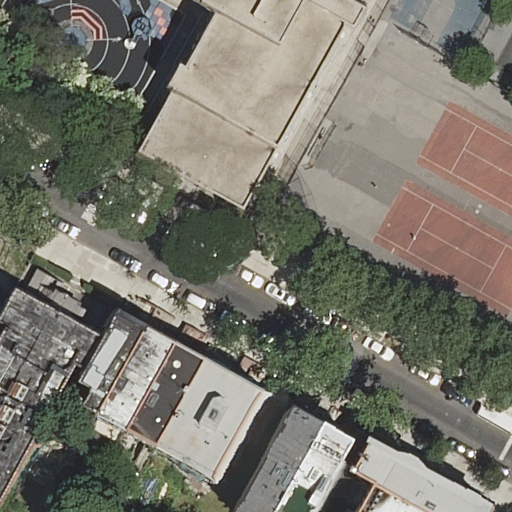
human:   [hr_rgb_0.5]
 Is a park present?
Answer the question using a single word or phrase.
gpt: yes

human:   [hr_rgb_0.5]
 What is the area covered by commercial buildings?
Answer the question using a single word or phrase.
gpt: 0m2

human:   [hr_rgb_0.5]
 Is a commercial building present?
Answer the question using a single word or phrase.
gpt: no

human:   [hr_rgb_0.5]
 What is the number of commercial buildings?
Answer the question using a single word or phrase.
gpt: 0

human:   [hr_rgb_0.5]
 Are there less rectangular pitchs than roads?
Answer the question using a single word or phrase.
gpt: no

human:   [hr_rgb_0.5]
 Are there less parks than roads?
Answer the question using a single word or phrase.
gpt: no

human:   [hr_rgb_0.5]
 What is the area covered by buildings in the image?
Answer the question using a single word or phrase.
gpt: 2414m2

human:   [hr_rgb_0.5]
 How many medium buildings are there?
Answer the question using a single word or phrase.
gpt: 9

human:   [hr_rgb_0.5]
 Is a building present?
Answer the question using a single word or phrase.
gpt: yes

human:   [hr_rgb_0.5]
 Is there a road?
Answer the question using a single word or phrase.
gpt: yes

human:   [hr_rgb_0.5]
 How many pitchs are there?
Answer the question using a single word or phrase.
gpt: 3

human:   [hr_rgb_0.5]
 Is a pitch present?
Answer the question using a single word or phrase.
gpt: yes

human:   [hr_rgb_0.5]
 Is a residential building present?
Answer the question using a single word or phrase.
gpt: yes

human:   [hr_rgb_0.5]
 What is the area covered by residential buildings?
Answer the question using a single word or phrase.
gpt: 1390m2

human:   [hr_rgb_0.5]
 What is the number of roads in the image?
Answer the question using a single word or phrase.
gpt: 1

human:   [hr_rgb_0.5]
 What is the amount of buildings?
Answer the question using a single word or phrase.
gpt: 11

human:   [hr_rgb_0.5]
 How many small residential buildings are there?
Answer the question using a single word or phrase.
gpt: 1

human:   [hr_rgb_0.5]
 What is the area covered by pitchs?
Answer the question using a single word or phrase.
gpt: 692m2

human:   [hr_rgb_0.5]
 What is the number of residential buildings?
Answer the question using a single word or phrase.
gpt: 10

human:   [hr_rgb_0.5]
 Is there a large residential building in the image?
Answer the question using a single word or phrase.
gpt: no

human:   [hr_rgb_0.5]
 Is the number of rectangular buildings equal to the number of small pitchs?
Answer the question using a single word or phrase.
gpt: no

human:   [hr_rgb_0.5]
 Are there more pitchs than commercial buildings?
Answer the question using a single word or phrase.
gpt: yes

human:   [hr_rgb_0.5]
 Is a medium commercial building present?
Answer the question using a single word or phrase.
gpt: no

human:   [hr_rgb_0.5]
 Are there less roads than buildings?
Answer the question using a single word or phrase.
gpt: yes

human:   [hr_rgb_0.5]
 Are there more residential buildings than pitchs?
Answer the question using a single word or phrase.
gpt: yes

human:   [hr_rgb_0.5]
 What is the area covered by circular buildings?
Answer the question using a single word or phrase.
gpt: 0m2

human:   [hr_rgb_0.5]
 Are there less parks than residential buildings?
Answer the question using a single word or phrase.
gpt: yes

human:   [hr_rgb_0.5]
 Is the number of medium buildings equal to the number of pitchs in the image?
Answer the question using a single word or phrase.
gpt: no

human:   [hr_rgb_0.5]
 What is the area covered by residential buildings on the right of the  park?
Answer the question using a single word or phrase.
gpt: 0m2

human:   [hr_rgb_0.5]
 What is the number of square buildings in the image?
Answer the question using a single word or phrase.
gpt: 0

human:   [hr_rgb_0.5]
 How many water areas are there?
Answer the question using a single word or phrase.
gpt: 0

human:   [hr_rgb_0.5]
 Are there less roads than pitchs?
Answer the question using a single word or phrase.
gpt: yes

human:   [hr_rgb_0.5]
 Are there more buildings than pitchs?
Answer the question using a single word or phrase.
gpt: yes

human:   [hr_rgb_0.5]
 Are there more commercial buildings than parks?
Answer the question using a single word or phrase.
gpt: no

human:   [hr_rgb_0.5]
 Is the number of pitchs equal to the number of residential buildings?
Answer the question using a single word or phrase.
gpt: no

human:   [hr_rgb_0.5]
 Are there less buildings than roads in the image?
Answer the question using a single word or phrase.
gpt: no

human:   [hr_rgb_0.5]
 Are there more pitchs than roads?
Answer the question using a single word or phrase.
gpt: yes

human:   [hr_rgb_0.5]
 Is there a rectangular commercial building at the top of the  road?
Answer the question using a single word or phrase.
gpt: no

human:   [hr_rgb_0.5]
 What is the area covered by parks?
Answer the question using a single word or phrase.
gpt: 307m2

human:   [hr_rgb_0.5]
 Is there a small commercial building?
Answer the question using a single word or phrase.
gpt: no

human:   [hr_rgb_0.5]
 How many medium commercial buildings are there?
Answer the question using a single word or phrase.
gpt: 0

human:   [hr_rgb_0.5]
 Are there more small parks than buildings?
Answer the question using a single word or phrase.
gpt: no

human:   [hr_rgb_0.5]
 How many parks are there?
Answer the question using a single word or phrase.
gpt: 1

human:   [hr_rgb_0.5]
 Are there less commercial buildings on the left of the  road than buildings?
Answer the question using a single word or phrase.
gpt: yes

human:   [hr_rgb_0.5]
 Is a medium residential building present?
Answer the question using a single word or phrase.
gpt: yes

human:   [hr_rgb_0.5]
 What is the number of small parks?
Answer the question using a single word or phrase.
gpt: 0

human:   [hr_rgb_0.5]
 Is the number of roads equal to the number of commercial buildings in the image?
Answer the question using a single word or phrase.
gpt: no

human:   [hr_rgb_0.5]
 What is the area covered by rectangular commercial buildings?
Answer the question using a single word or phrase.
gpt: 0m2

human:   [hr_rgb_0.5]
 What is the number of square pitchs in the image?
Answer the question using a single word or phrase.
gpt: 0

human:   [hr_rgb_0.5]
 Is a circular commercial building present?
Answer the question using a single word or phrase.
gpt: no

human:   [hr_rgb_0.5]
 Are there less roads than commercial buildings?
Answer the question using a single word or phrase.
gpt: no

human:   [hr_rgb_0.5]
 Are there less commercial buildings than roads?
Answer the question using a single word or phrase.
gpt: yes

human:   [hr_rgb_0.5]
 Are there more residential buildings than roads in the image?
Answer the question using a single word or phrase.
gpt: yes

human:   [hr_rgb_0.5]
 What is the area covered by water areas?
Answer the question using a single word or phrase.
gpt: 0m2

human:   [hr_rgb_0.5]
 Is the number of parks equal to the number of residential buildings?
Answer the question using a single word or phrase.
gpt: no

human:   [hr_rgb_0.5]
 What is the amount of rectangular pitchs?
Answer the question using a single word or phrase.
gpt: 3

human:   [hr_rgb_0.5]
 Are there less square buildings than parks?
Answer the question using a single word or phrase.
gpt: yes

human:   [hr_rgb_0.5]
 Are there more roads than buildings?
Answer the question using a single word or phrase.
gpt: no

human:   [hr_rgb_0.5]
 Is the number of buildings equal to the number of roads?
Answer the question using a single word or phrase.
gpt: no

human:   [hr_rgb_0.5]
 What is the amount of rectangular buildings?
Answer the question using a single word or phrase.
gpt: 8

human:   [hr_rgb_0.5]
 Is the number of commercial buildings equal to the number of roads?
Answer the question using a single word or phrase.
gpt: no

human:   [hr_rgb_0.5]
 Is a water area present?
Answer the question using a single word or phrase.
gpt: no

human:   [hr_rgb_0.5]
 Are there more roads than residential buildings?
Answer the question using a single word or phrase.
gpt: no

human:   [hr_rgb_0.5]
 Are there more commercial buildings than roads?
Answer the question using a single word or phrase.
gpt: no